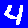
Digit: 4